источник питания, выключатель, исследуемая схема, конденсатор с ёмкостью 100 мкФ, мультиметр цифровой, соединительные провода. Электромагнитное реле — электромеханическое устройство, замыкающее и/или размыкающее механические электрические контакты при подаче в обмотку реле электрического тока, порождающего магнитное поле, которое вызывает перемещения ферромагнитного якоря реле, связанного механически с контактами, и последующее перемещение контактов коммутирует внешнюю электрическую цепь. Основные части электромагнитного реле: электромагнит, якорь и переключатель. Электромагнит представляет собой электрический провод, намотанный на катушку с сердечником из магнитного материала. Якорь — пластина из магнитного материала, через толкатель управляющая контактами.  Схема, включает в себя электромагнитное реле, резисторы с сопротивлением 56 Ом каждый, диод. В отсутствии напряжения на реле контакты 4 и 5 разомкнуты, 4 и 6 замкнуты. Чтобы реле сработало, напряжение подается на выводы 1 и 4.
Измерьте интервал времени между подачей напряжения на обмотку реле и отключением нормально замкнутого контакта.
Измерьте интервал времени между подачей напряжения на обмотку реле и включением нормально разомкнутого контакта.
Измерьте интервал времени между отключением нормально разомкнутого и включением нормально замкнутого контакта.
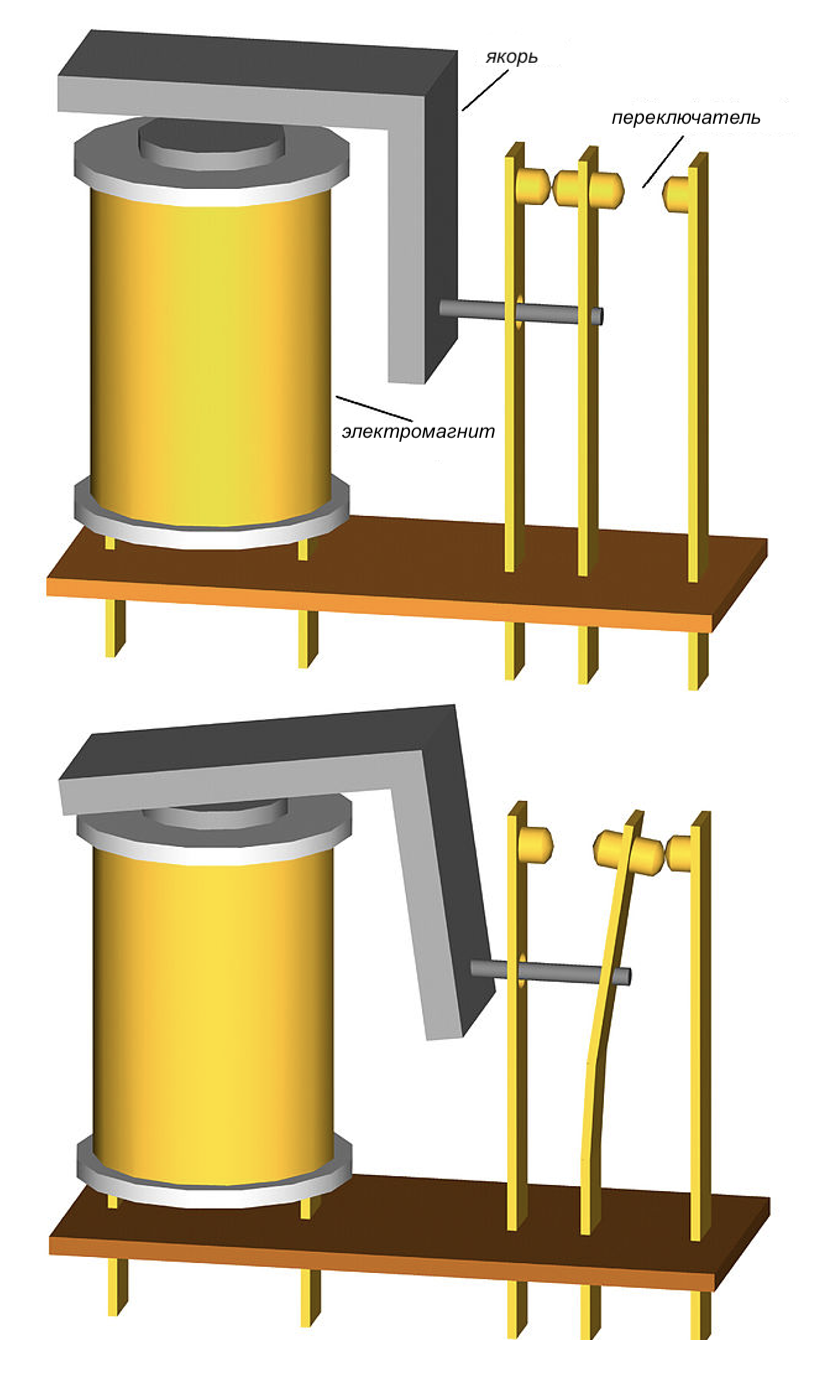
Темы:
E